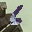
Label: 6